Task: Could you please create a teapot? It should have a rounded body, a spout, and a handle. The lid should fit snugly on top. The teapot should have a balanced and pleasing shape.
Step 94:
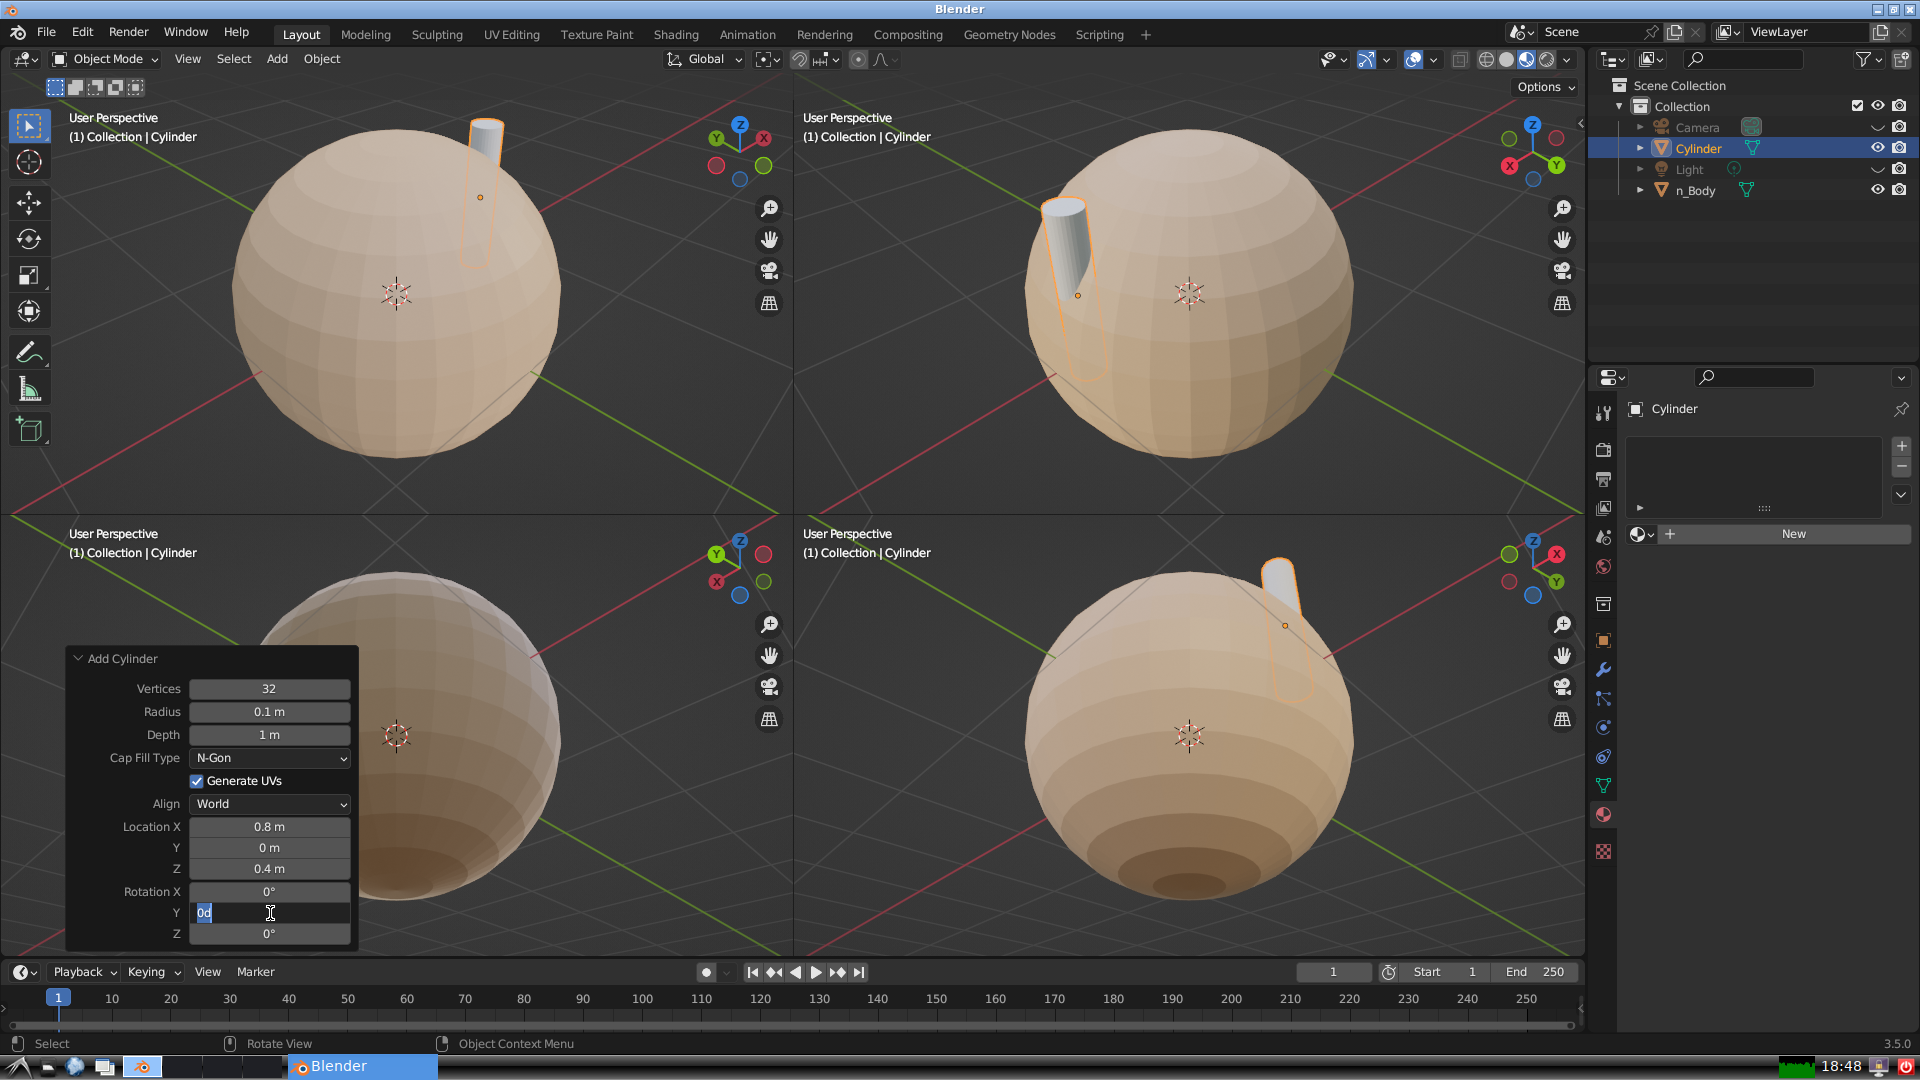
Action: input_text: 30.0